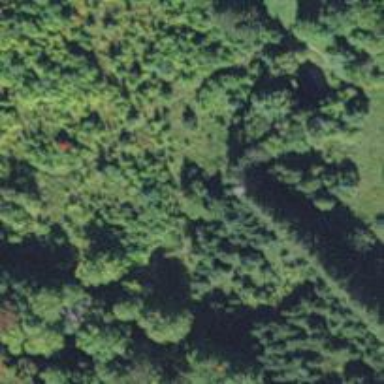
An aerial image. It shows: Row of trees in natural setting.